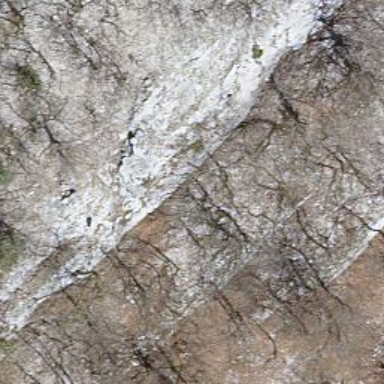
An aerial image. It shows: Natural cliff.